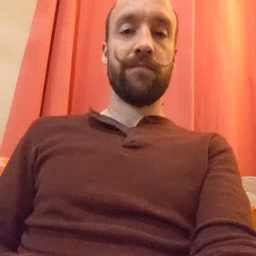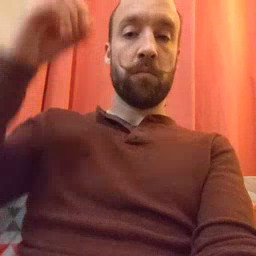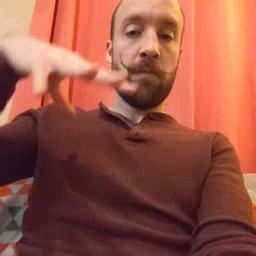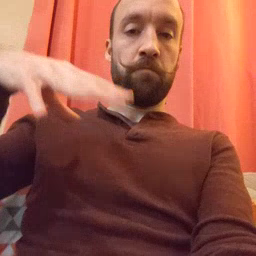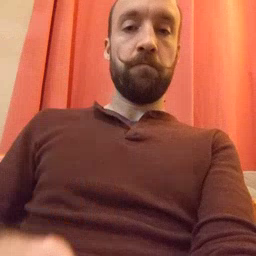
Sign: drop